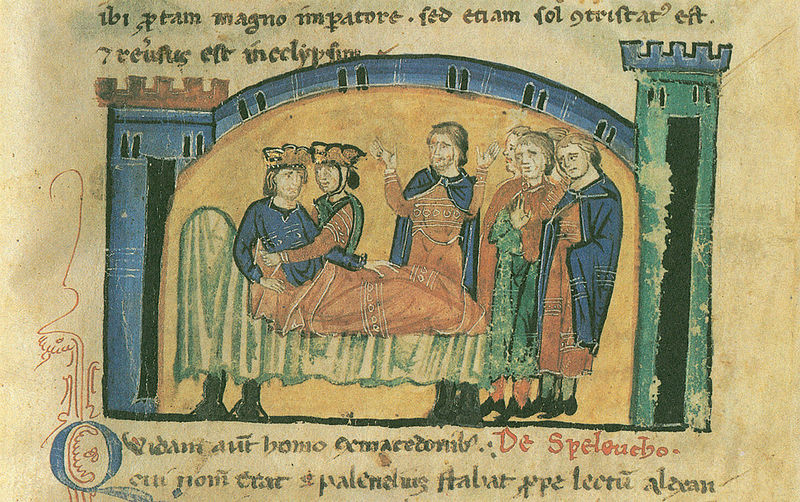
Titel: Alexanderroman
Institution: Leipzig, Stadtbibliothek
Schlagwörter: blau, mann, umhang, gelb, grün, menschen, fenster, frau, männer, schwarz, zeichnung, rot, tuch, malerei, ornament, architektur, trauer, gold, haare, mantel, decke, gotik, krone, turm, schrift, umarmung, liegen, bogen, zuschauer, könig, wandmalerei, bett, bettdecke, liegend, zinnen, krank, buch, burg, türme, traum, seite, illustration, text, initiale, herrscher, arzt, beten, liege, jesus, sterben, totenbett, krankheit, mittelalter, romanik, umhänge, hochzeit, heilung, trauern, miniatur, letter, hofstaat, mittelalterlich, handschrift, kronen, latein, buchillustration, buchmalerei, inkunabel, klage, kaligrafie, kaligraphie, deutung, umhan, homo, kledung, tod krank, knig, #krank, königin tod